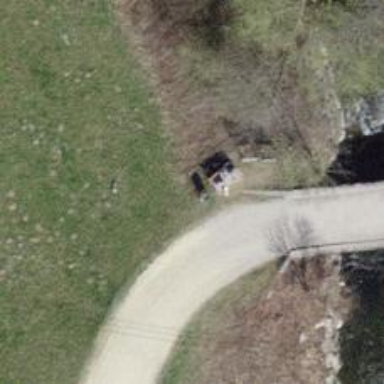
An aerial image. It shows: Brown bench in the vicinity.